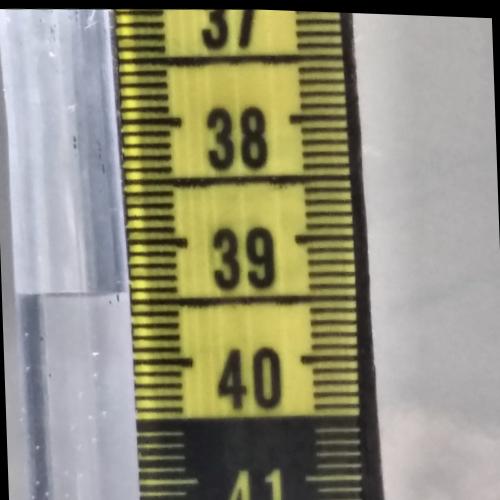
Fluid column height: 39.4 cm